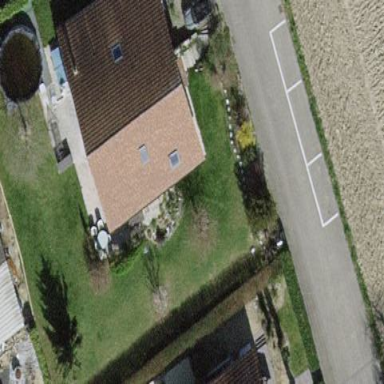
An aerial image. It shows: Detached building with gabled roof.